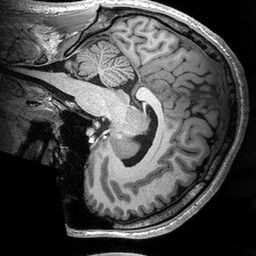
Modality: T1w
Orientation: sagittal
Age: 23
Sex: male
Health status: healthy
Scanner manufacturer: siemens
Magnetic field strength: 3 T
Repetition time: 2.53 s
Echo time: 0.00288 s